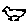
Label: bird